Field crop: maize
Growth stage: 2
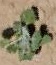
Species: chenopodium